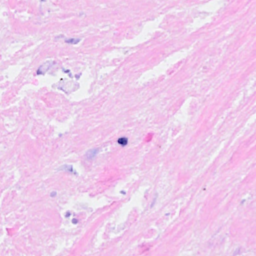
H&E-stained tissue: Breast